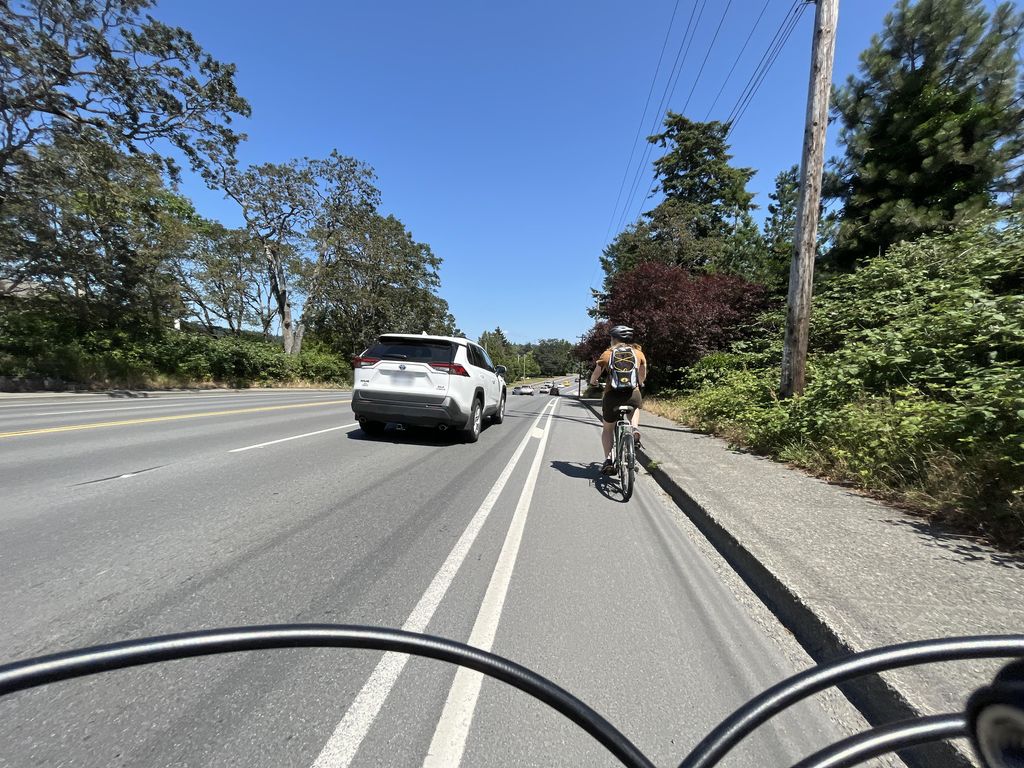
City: victoria